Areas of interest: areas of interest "Sport and cultural"
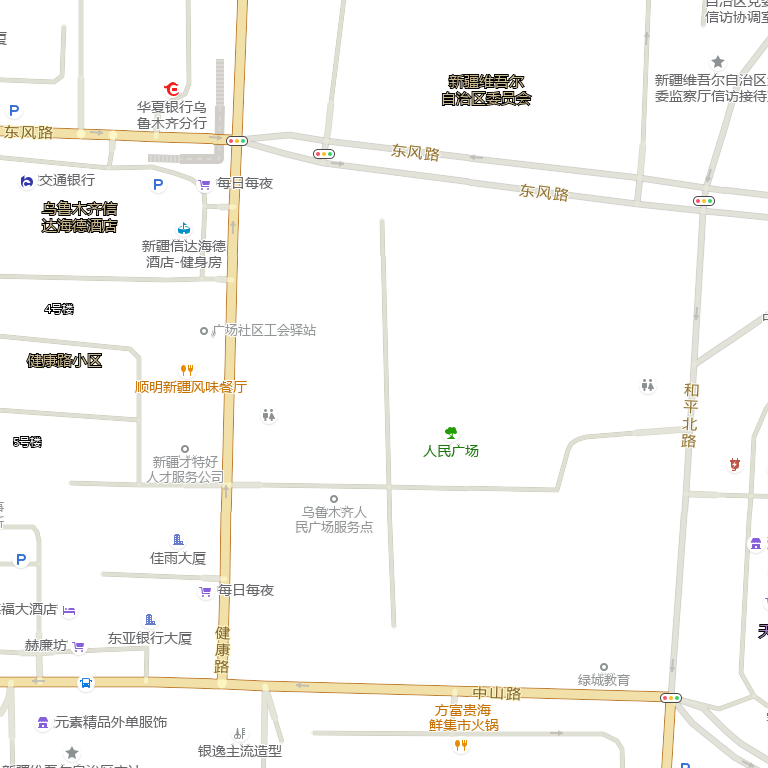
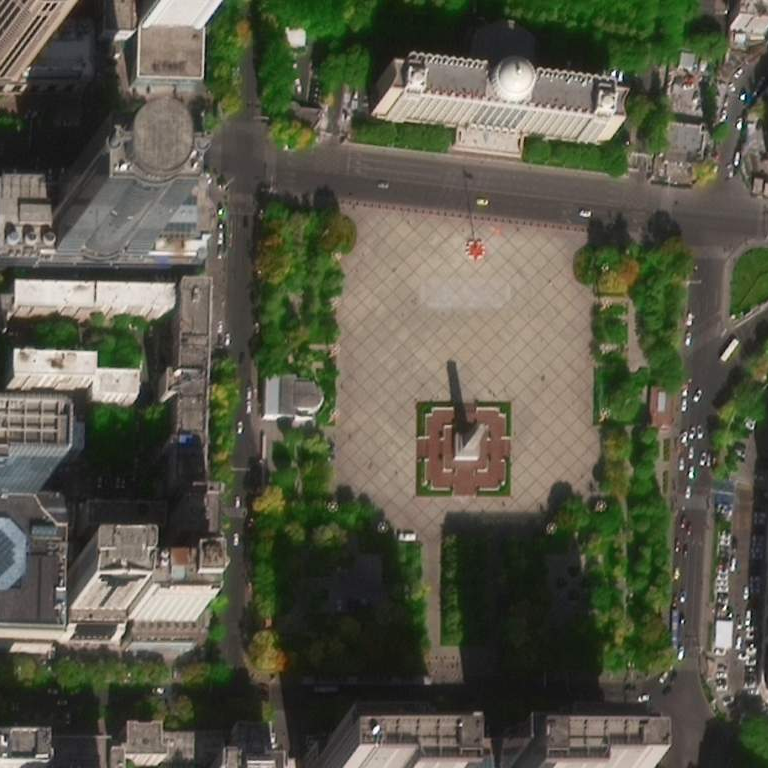